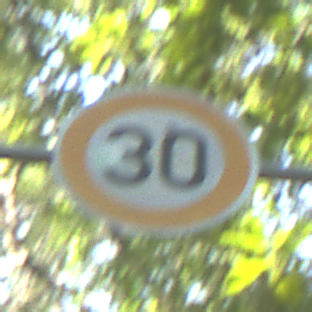
Verkehrszeichen: Geschwindigkeit30
Umgebung: Outdoor, Nature
Tageszeit: Midday
Wetter: Clear
Licht: Natural
Jahreszeit: NotSpecified
Kontrast: LowContrast